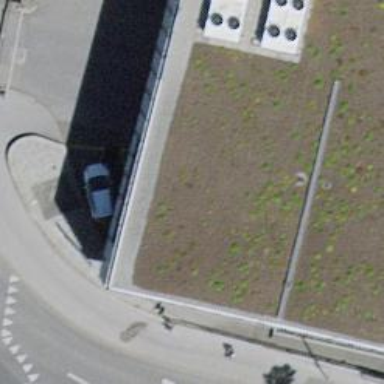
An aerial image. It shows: Parking area.